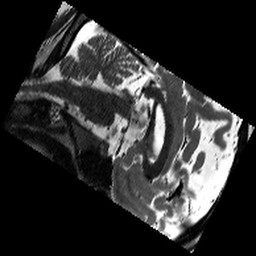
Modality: T2w
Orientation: sagittal